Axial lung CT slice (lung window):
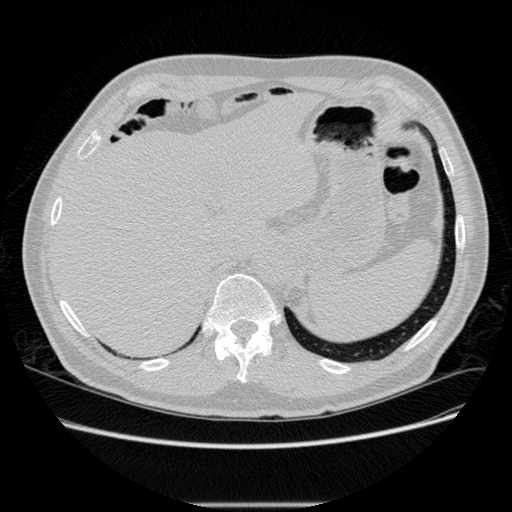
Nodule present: no